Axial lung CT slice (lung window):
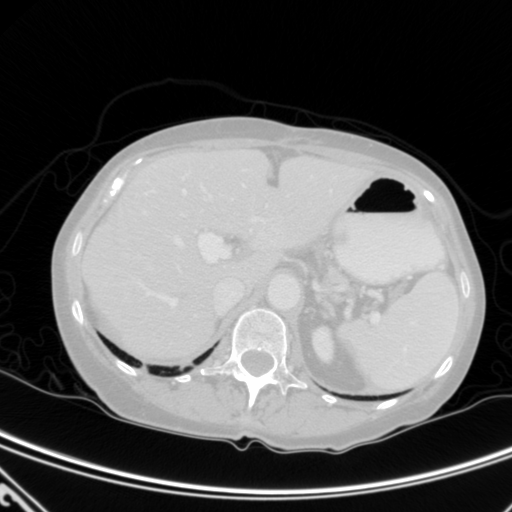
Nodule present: no